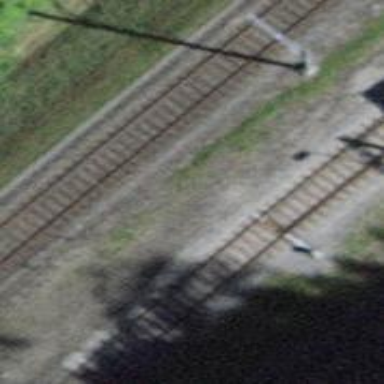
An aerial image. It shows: Railway switch.